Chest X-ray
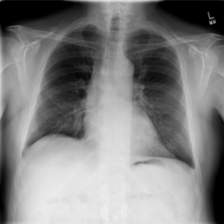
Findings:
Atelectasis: negative
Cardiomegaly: negative
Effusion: negative
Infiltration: negative
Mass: negative
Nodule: negative
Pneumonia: negative
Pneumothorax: negative
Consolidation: negative
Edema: negative
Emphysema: negative
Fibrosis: negative
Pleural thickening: negative
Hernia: negative